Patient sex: M
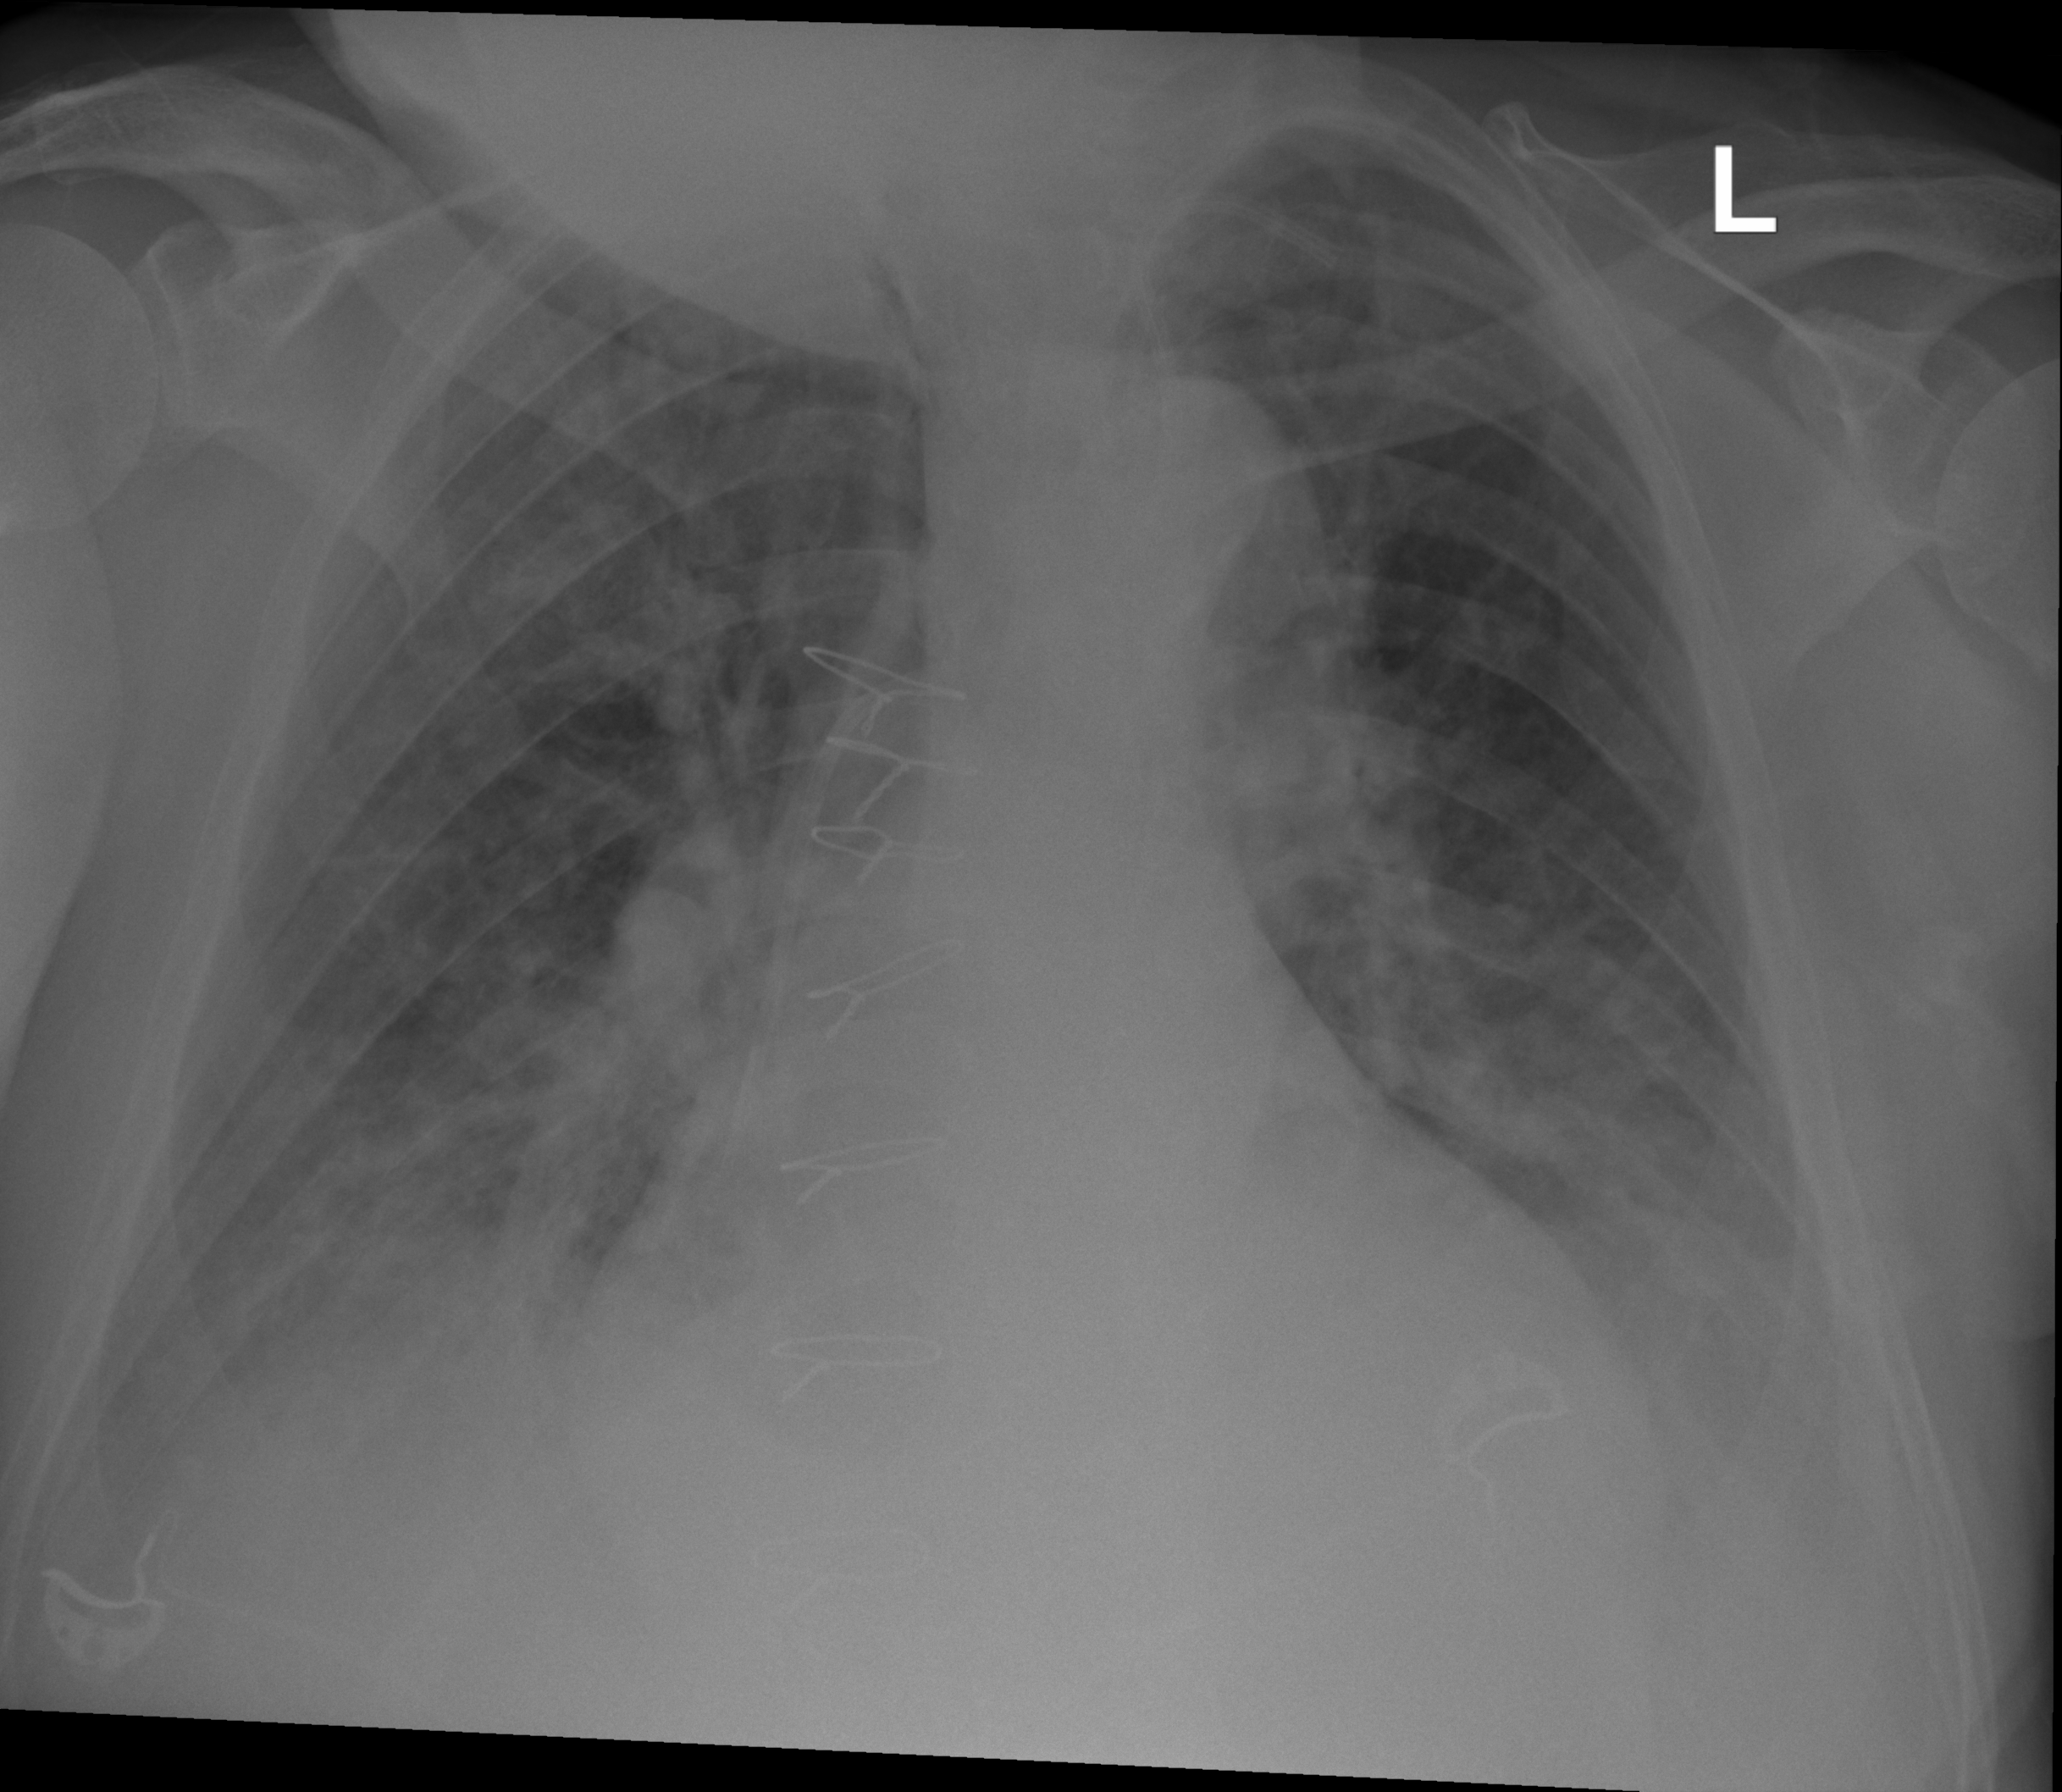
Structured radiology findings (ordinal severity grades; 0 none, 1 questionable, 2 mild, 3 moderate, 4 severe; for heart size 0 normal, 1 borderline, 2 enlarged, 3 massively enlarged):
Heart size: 2
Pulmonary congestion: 2
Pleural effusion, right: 2
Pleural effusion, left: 2
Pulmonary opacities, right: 2
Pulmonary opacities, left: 2
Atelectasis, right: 2
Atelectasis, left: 2